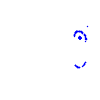
Particle: proton